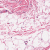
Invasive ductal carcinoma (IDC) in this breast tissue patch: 0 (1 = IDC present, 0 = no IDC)